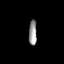
Tissue: prostate
Cell type: Epithelial cells
Senescence score: 0.3129
Nuclear area (px): 198
Mean DAPI intensity: 149.136